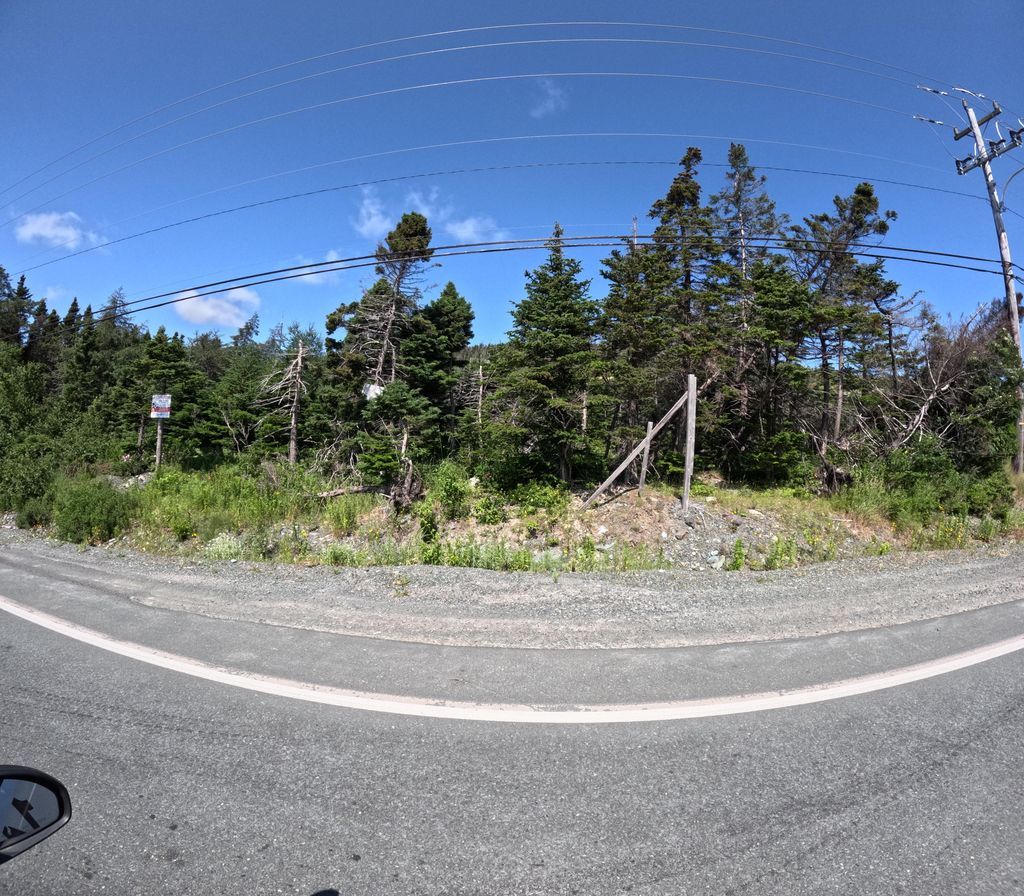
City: st_johns